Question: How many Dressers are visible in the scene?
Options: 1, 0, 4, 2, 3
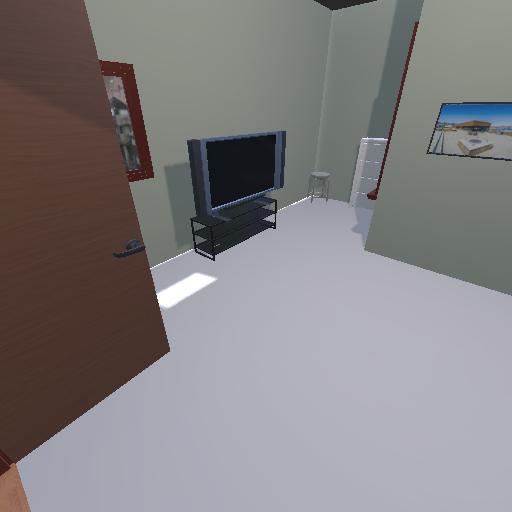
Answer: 1